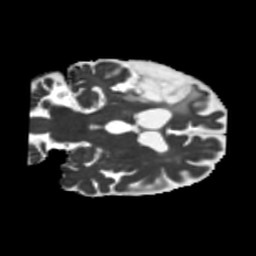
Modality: MD
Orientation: coronal
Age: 58
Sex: male
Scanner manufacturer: siemens
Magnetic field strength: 3 T
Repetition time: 5.25 s
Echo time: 0.08 s